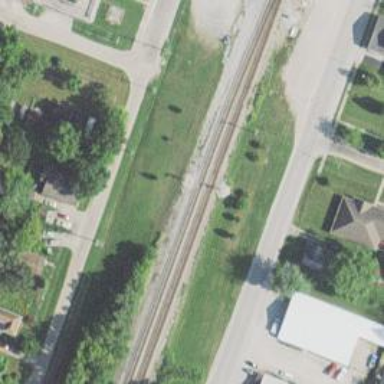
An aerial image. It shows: Railway siding with rails.